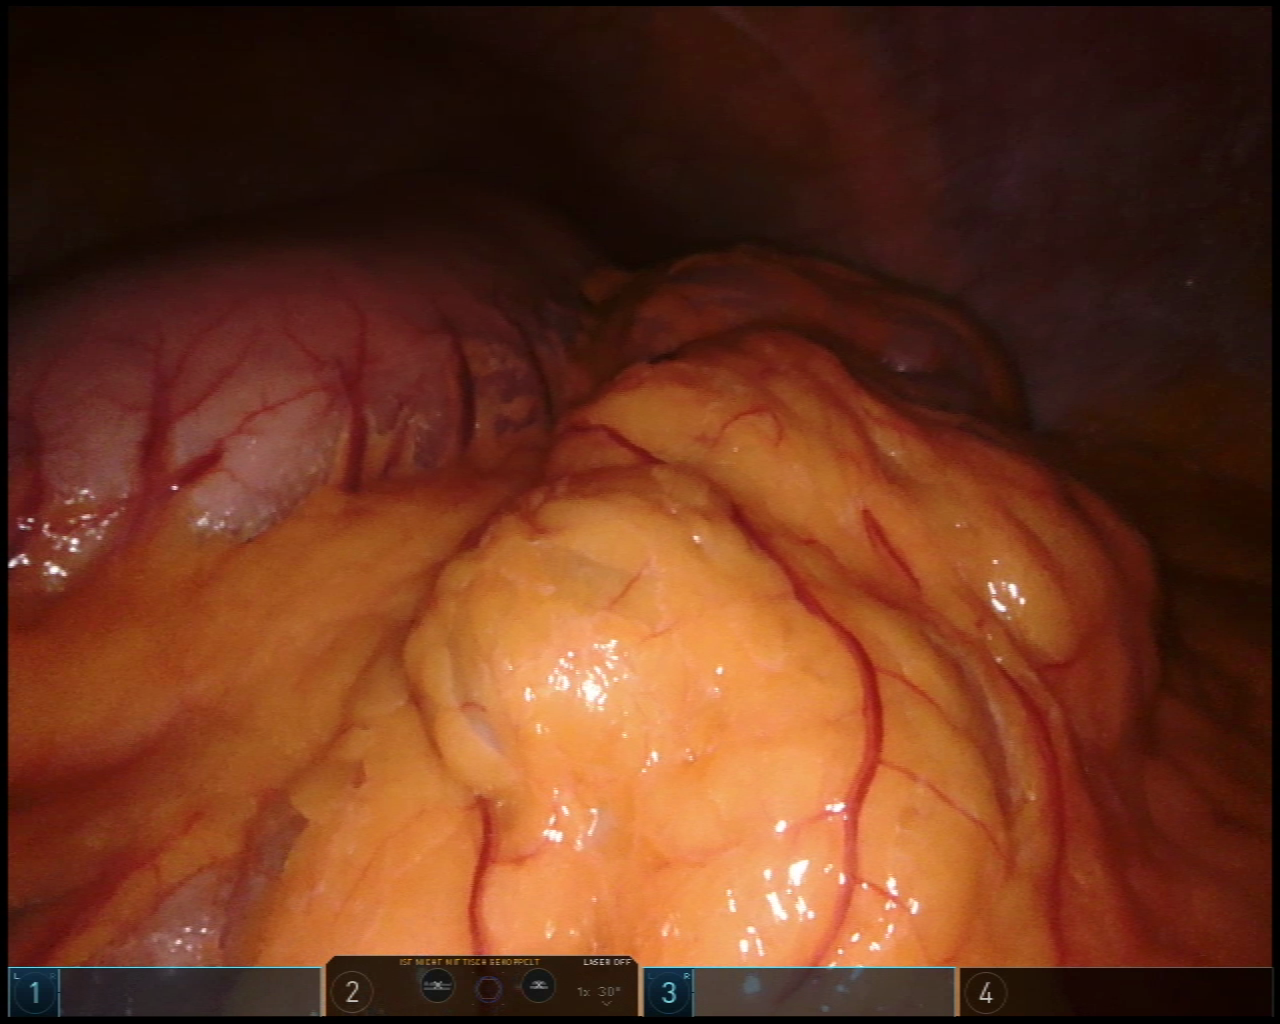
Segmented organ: stomach
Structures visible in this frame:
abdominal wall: yes
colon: yes
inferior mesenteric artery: no
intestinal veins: no
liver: no
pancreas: no
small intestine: no
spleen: no
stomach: yes
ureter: no
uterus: no
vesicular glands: no